Question: I have list of images. what i want that when user clicks on one of the images then it should appear similar like following picture. user can see big image with blur background, and user can change this image by swiping finger(same like activity change). when user press back button it should be cancel. Is it possible in Android? I hope you understand my problem.

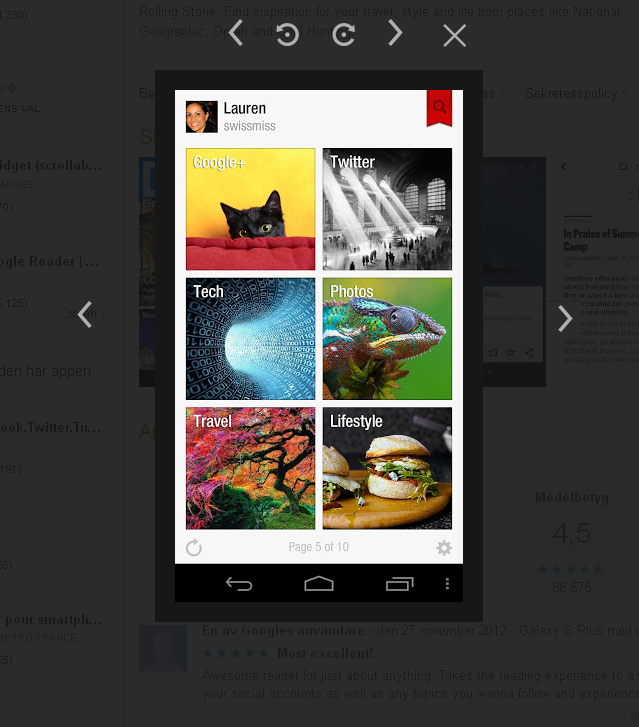
Answer: yes,you must define a customize dialog, and then open it when you want.
you can code for swipe finger or anything else you are looking for.
making and showing custom dialog <URL>
enough ??